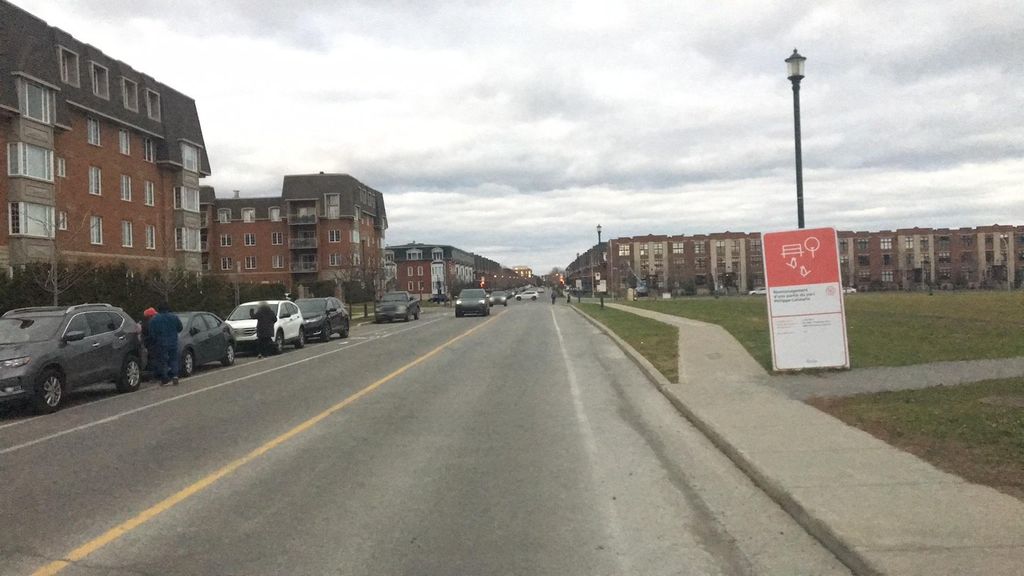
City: montreal